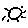
Label: sun